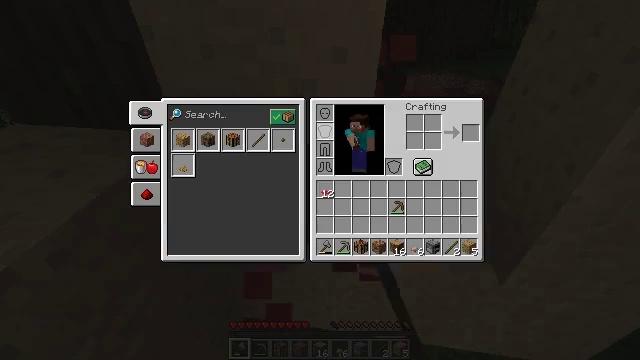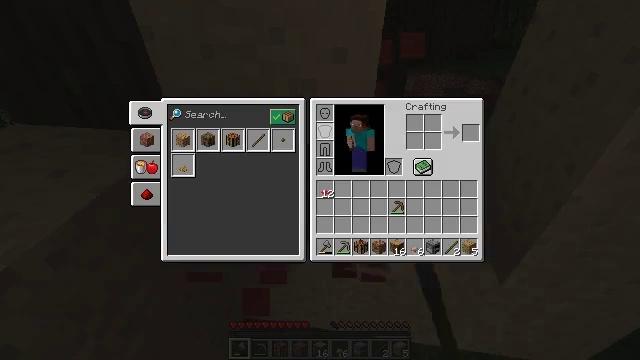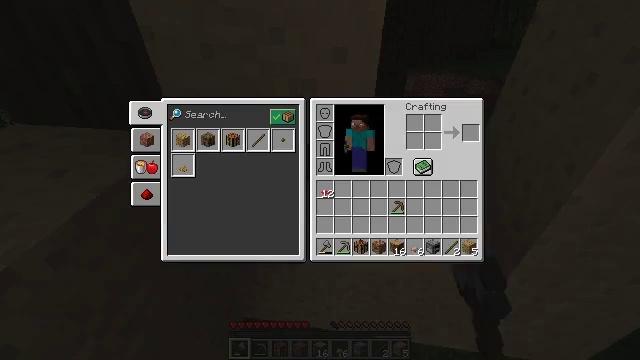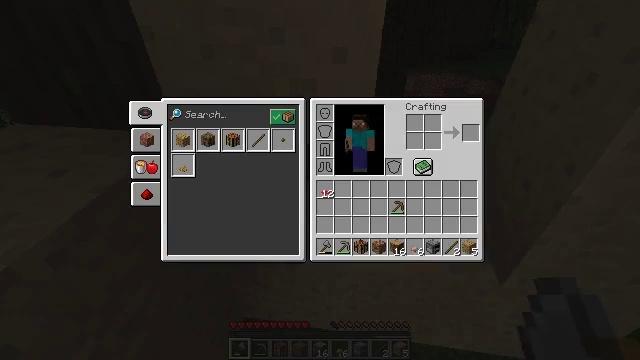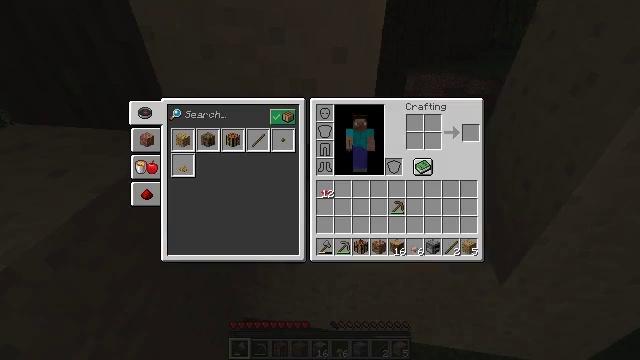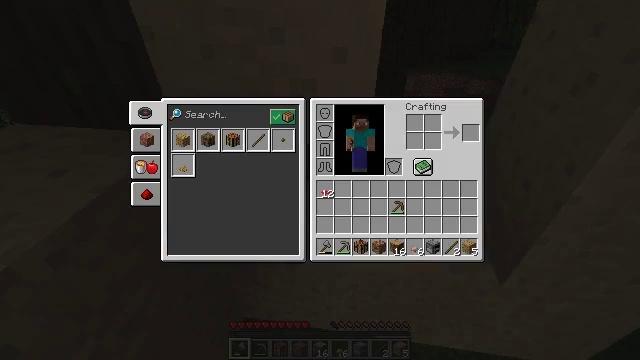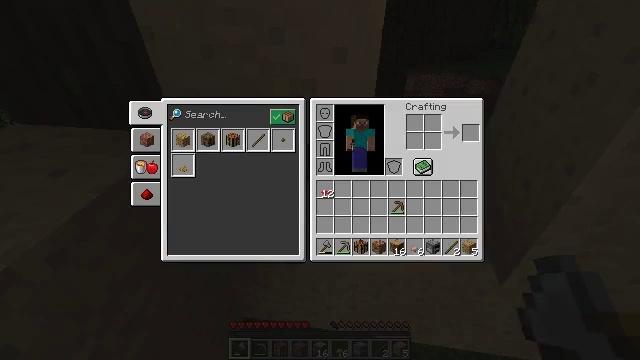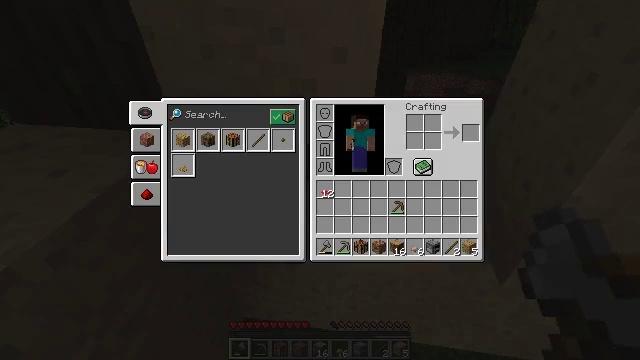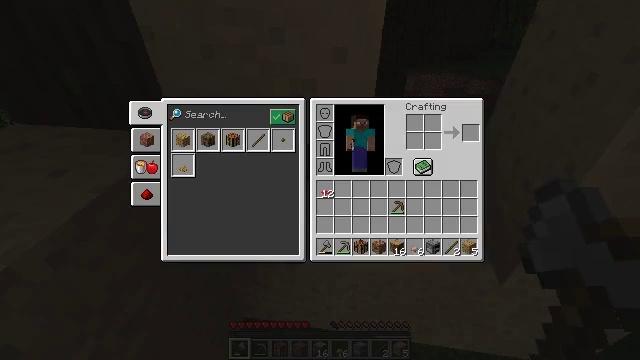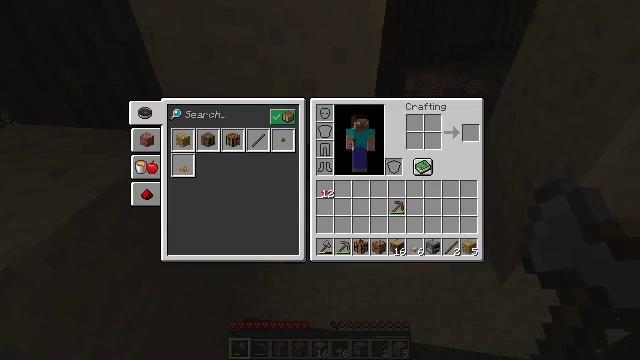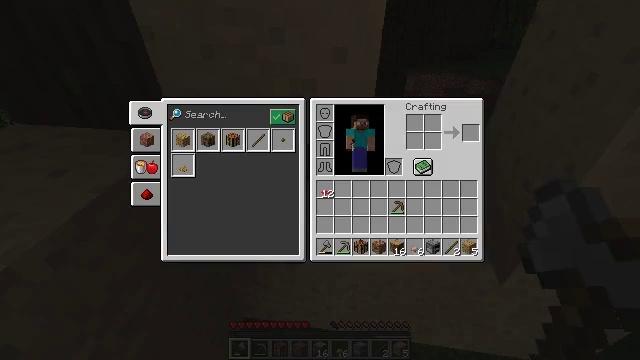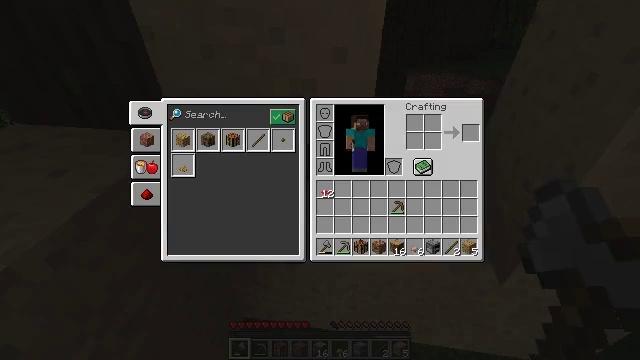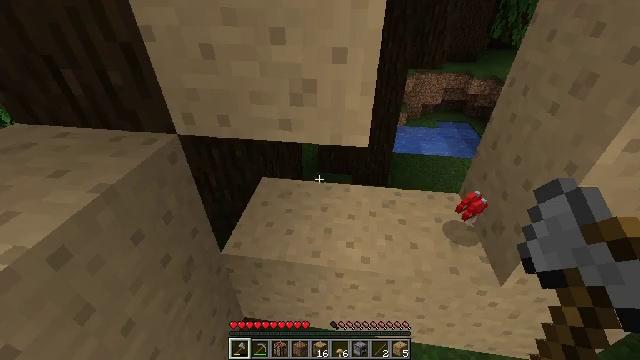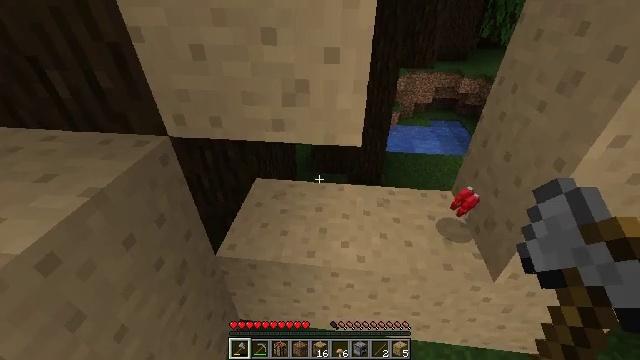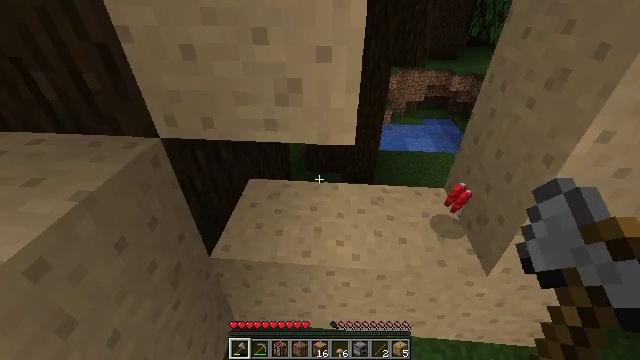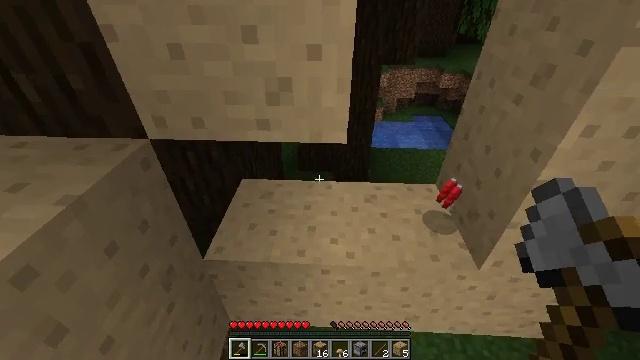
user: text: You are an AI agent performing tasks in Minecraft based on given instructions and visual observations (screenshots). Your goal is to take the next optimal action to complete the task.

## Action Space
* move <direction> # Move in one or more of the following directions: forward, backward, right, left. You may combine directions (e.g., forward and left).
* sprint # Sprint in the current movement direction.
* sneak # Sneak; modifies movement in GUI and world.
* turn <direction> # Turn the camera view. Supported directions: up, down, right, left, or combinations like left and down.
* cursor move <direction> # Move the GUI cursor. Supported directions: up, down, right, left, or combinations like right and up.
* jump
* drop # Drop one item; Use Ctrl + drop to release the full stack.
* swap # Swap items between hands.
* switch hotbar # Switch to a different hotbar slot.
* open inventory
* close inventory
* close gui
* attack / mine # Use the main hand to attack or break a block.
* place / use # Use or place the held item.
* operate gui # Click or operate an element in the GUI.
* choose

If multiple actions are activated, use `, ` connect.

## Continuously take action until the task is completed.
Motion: motion action
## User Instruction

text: Collect parts of the brown mushroom block.
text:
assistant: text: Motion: cursor move right, open gui
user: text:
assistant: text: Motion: cursor move right
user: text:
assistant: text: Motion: cursor move right
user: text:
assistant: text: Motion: cursor move right
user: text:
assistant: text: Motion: cursor move right
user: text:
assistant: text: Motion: no_op
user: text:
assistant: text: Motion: no_op
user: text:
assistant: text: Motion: no_op
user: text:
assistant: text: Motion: no_op
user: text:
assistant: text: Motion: no_op
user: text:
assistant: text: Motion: no_op
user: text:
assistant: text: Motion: no_op
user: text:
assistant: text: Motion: turn right, close gui
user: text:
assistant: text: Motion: turn right, open inventory
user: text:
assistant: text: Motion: turn right, open inventory
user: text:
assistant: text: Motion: turn right
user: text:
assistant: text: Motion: turn right
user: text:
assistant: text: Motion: turn right and down
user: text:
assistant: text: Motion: move forward, turn right and down
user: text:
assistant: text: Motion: move forward, turn right
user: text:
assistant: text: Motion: move forward, turn right
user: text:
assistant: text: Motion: move forward, turn right
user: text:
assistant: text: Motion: move forward, turn right
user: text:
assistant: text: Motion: move forward, turn right
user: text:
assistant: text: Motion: move forward, turn right and down
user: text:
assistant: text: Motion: move forward, turn right and down
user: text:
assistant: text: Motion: move forward
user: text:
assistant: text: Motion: move forward
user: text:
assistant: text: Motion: move forward
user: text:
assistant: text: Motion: move forward, sprint, turn right and up